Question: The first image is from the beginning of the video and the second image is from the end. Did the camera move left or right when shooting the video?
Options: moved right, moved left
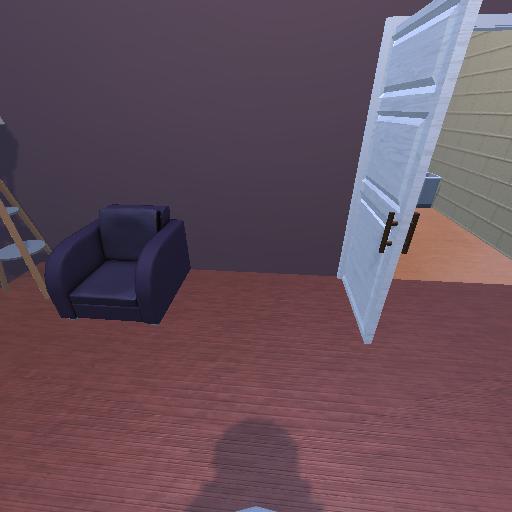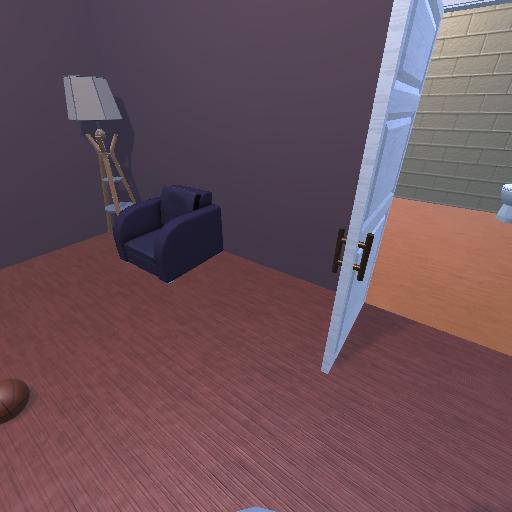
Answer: moved right